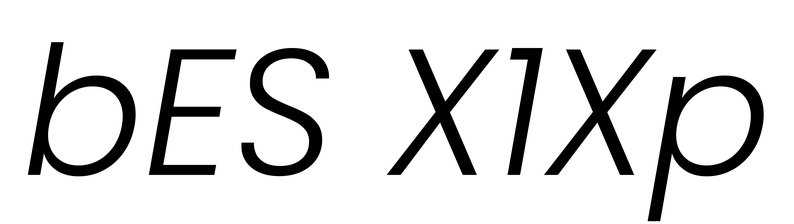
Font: Poppins-LightItalic